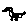
Label: bird